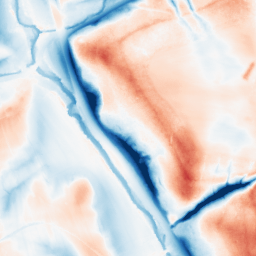
Category: classical
Decomposition family: gaussian_anisotropic
Decomposition parameters: sigma_x: 20
sigma_y: 10
Upsampling method: sinc_hamming
Upsampling parameters: scale: 2
kernel_size: 16
Upsampling scale: 2